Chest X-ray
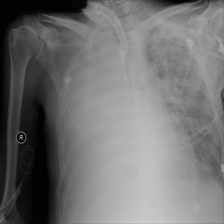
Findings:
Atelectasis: negative
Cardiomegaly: negative
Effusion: negative
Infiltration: negative
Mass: negative
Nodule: negative
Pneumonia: negative
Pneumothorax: negative
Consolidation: negative
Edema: negative
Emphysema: negative
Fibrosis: negative
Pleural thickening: negative
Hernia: negative